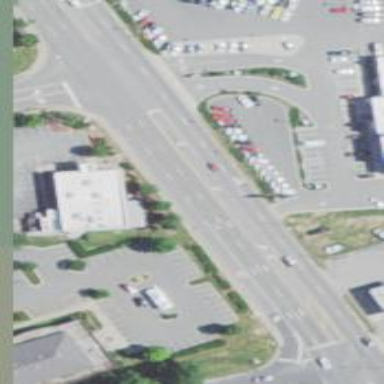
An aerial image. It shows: Primary highway with asphalt surface. There is sidewalk on the left side.